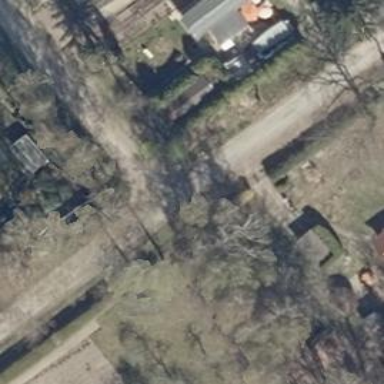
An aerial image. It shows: Residential road.